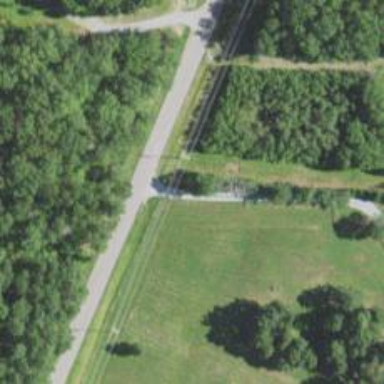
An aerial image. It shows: Driveway.